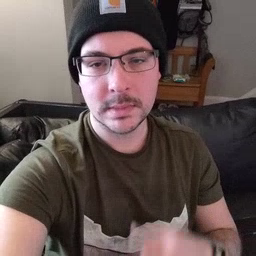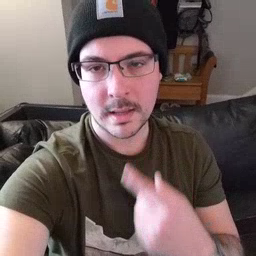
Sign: say